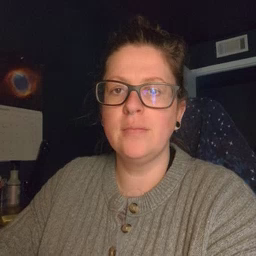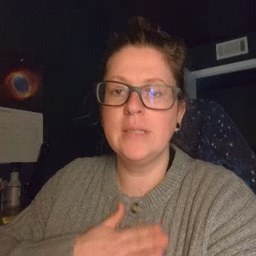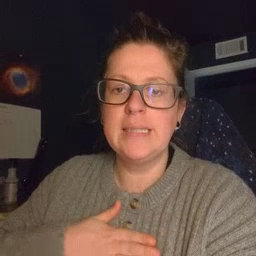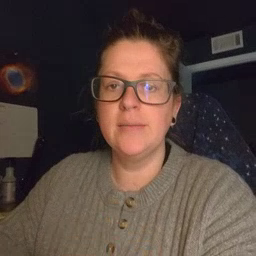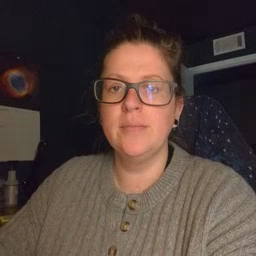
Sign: please